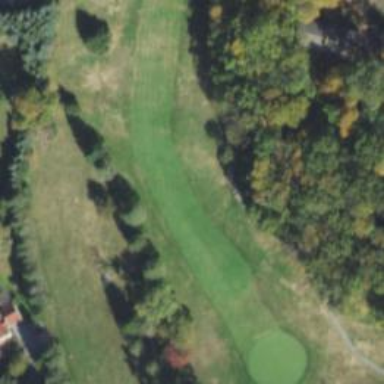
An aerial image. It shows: Golf hole.